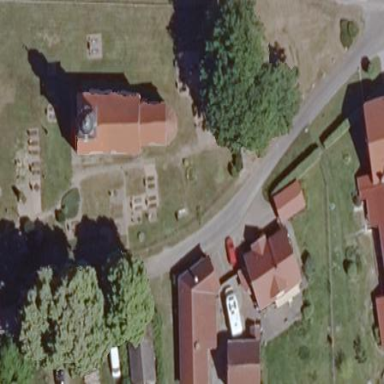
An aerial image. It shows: Cemetery.